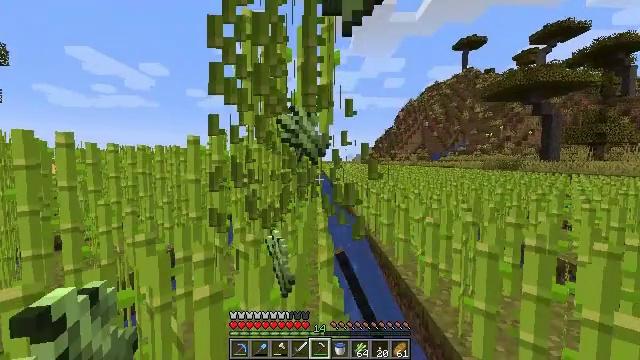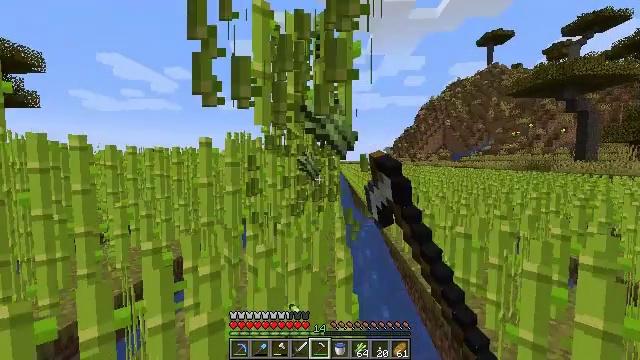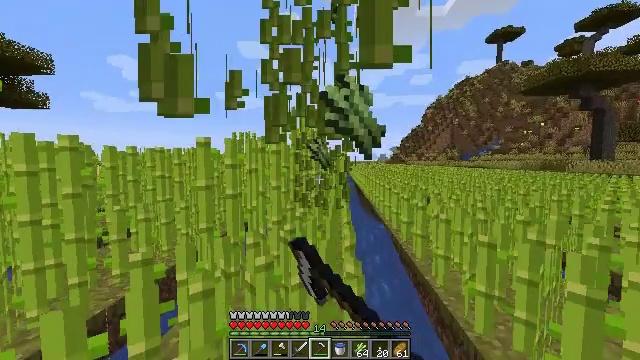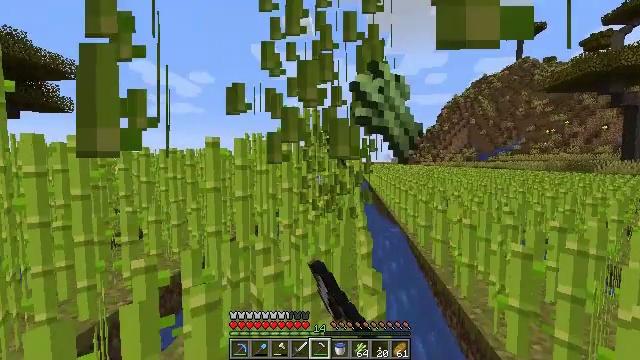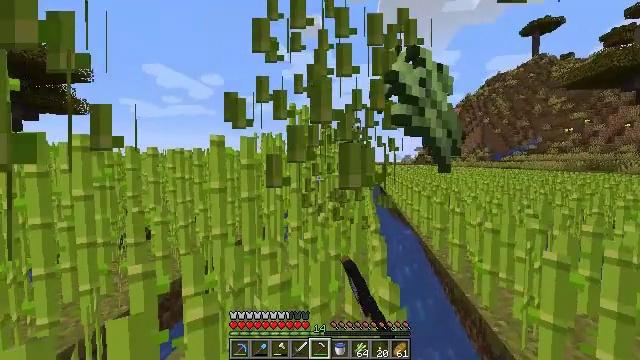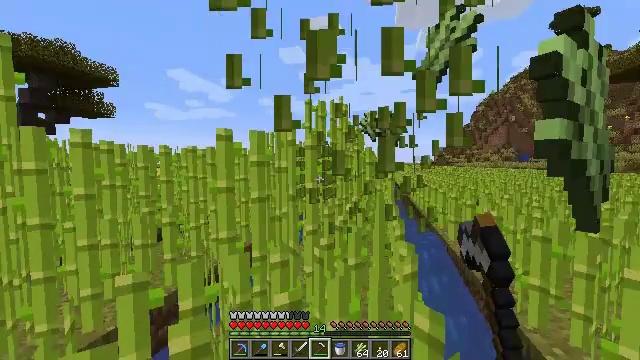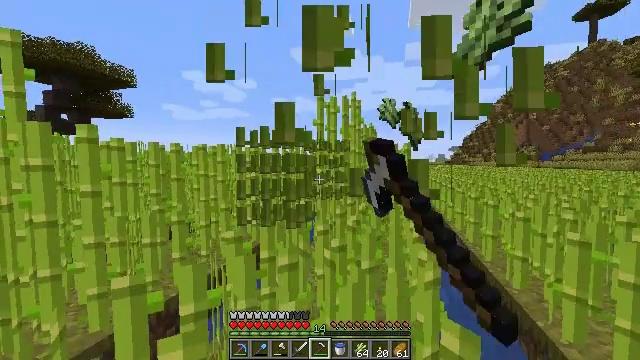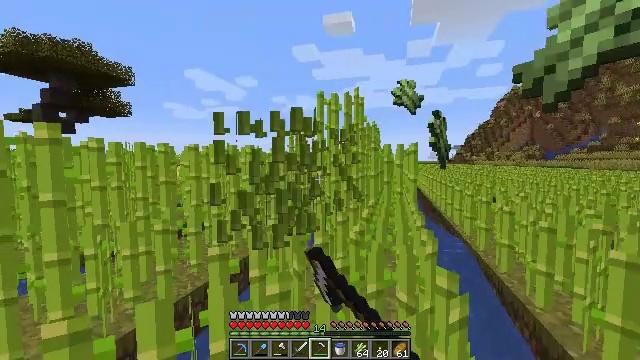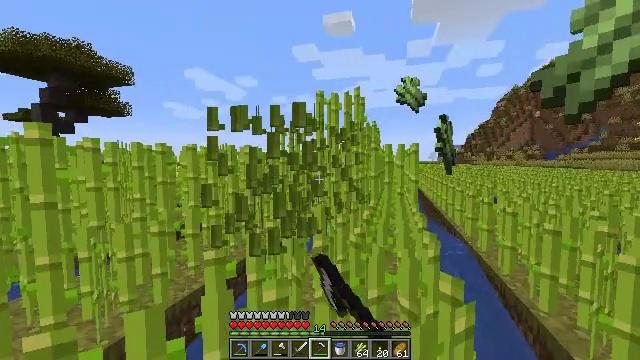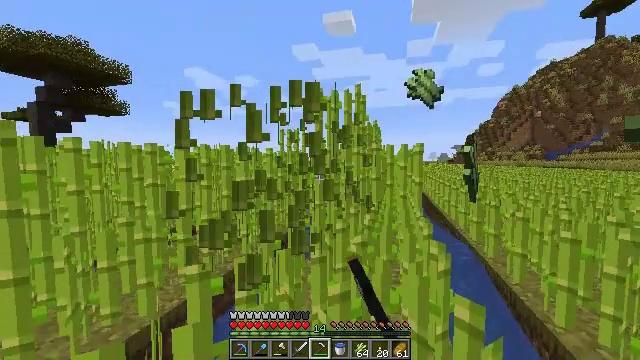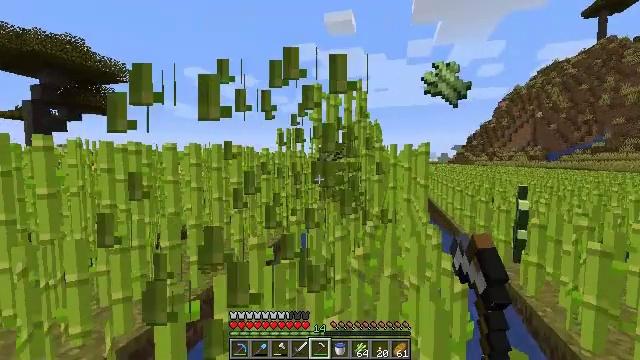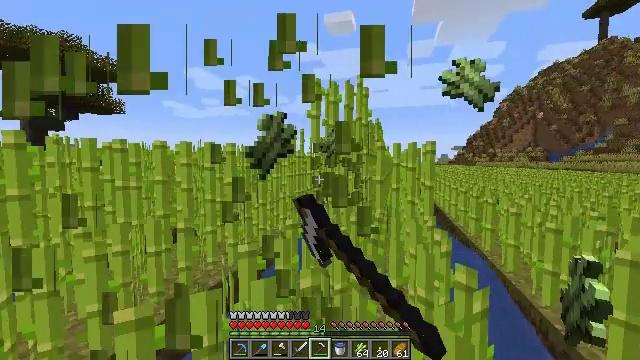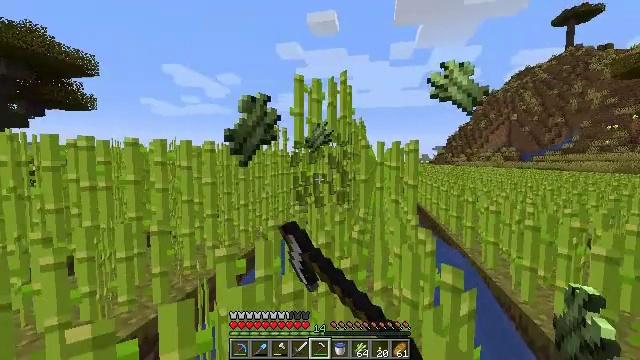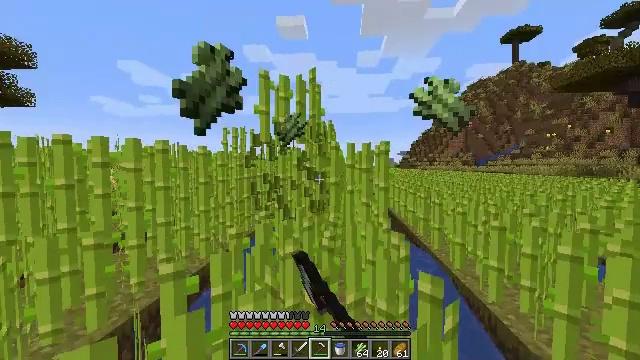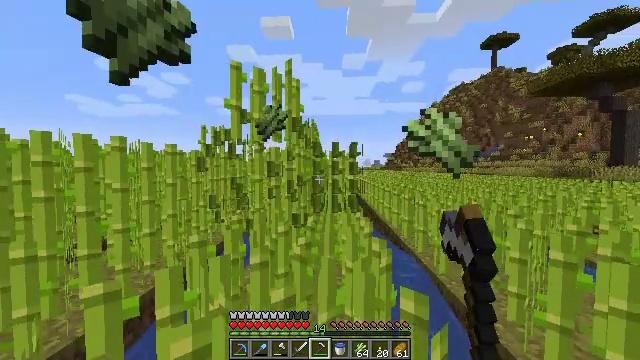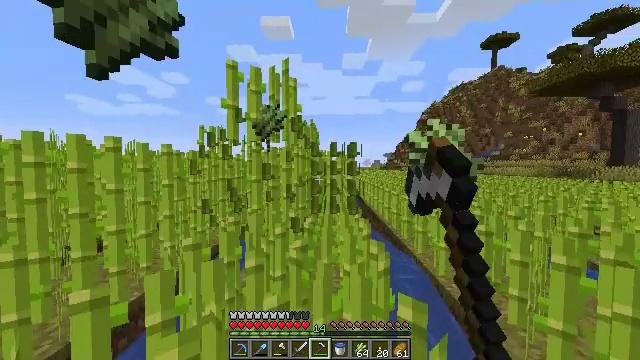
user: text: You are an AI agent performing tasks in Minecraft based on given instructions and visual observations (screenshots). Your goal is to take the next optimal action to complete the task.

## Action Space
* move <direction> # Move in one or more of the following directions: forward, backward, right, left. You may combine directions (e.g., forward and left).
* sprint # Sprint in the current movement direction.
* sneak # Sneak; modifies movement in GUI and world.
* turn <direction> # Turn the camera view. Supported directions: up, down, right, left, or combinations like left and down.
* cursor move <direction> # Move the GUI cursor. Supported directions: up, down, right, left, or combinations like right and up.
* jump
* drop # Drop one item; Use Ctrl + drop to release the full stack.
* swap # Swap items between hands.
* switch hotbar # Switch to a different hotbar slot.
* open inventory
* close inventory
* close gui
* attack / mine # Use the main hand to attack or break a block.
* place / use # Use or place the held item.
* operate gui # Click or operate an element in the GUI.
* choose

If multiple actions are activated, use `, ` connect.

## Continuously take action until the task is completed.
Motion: motion action
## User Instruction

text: Collect sugar cane near water sources.
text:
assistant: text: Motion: move forward, turn left, attack / mine
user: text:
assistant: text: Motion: move forward, turn left, attack / mine
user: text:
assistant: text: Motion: move forward, turn left, attack / mine
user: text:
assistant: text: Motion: move forward, turn left, attack / mine
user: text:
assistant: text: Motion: move forward, turn left, attack / mine
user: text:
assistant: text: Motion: move forward, turn left, attack / mine
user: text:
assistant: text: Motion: move forward, attack / mine
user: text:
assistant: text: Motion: move forward, attack / mine
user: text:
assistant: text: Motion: move forward, attack / mine
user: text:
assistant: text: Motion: move forward, attack / mine
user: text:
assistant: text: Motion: move forward, attack / mine
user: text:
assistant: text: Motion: move forward, turn right, attack / mine
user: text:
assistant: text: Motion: move forward and move right, turn right, attack / mine
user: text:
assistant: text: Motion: move forward and move right, turn right, attack / mine
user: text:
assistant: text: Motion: move forward and move right, attack / mine
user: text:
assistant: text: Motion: move forward, attack / mine
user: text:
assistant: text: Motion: move forward, turn left, attack / mine
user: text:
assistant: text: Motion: move forward, turn left, attack / mine
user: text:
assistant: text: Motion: move forward, turn left, attack / mine
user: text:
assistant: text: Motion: move forward, turn left, attack / mine
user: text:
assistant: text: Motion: move forward, attack / mine
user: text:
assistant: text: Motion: move forward, attack / mine
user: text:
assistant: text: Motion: move forward, attack / mine
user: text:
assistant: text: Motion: move forward, attack / mine
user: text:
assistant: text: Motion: move forward and move right, turn right, attack / mine
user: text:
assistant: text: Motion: move forward and move right, turn right, attack / mine
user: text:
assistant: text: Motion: move forward and move right, turn right, attack / mine
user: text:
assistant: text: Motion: move forward and move right, attack / mine
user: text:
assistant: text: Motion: move forward, attack / mine
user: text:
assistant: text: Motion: move forward, turn left, attack / mine